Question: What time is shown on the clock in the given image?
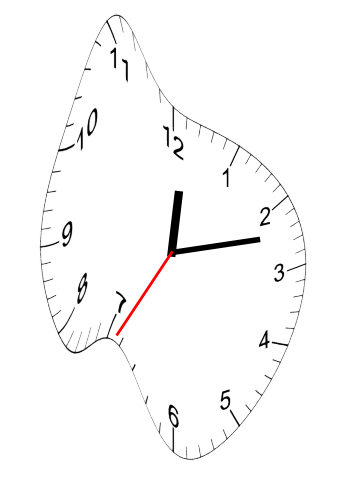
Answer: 12:12:35